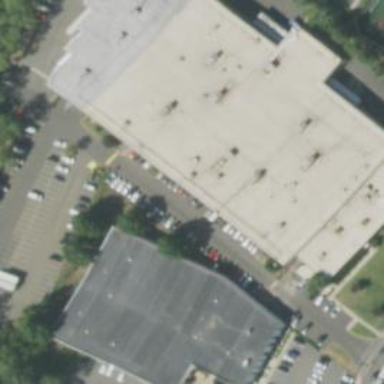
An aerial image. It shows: Building.